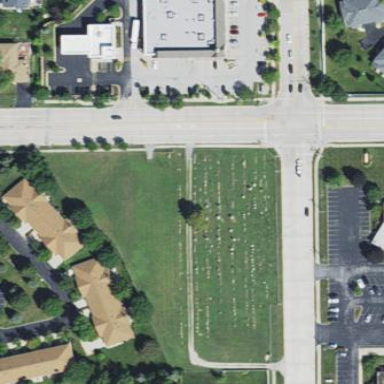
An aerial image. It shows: Cemetery.